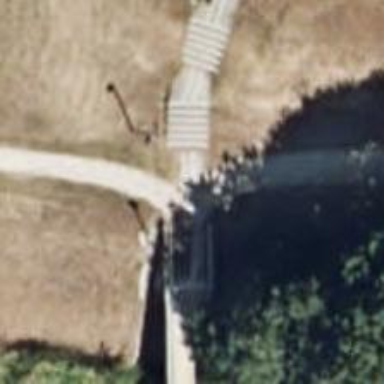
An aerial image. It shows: Footway bridge.